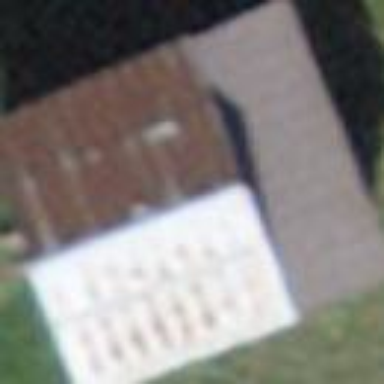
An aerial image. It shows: Rural barn.